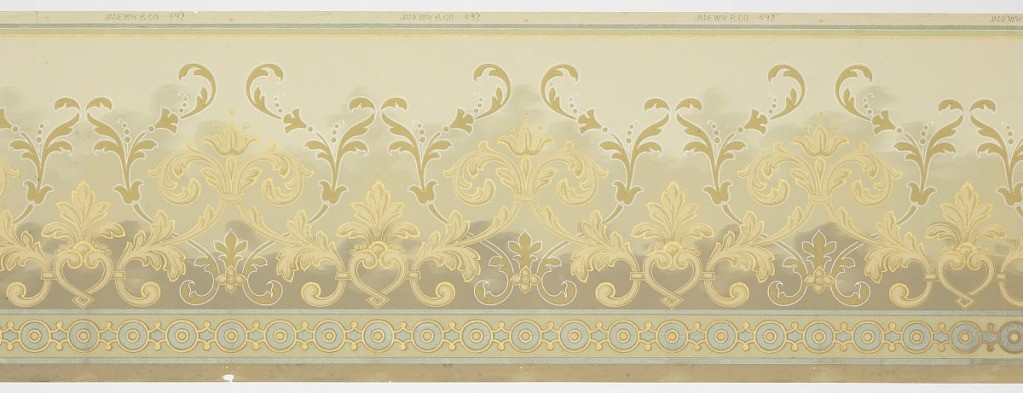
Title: Frieze
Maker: Janeway & Co. Inc., New Brunswick, New Jersey, 1848 - 1914
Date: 1905–1915
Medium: Machine-printed paper
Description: A repeating design of intertwining pale beige and tan acanthus leaves. The lighter ones forming fleur-de-lys, on a steel gray-green into pale green, textured background, below a border of connected circles. Printed in metallic green, gold, pale beige, tan and silver.